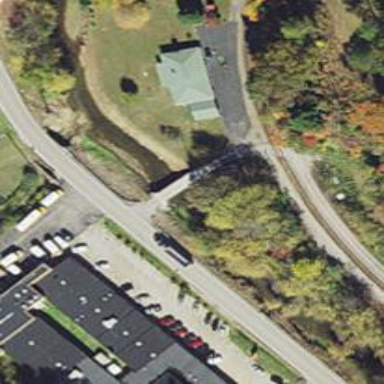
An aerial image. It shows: Covered bridge on residential road.